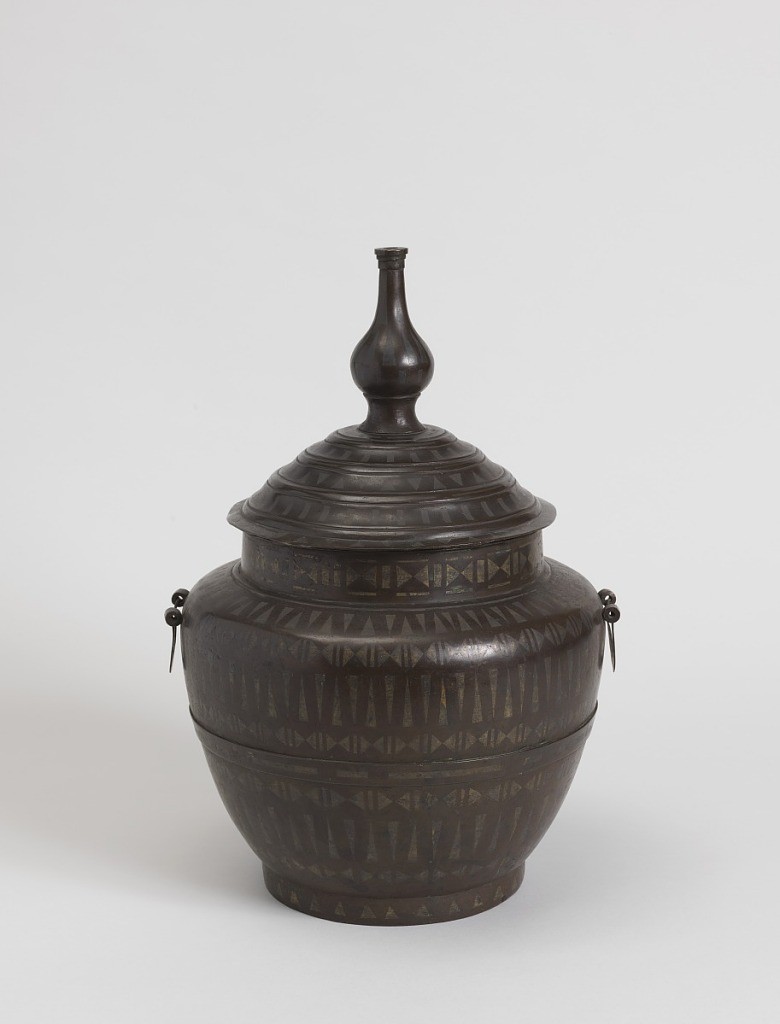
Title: Jar and lid
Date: possibly 19th century
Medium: Bronze, inlaid metal
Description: Jar (a) with lid (b).  Footed round jar, the body cast in two parts.  The joint covered by an encircling banding. Short, wide, straight neck.  Two small horseshoe-shaped handles hinged at shoulder.  Lid overhanging the neck, stepped up to onion-shaped finial.  Topmost element of finial missing--decorated with concentric bands of triangles and rectangles.